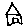
Label: house